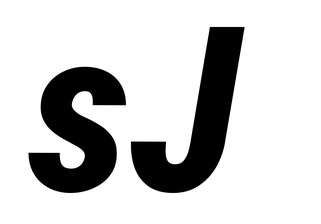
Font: Roboto-Italic_Condensed_ExtraBold_Italic